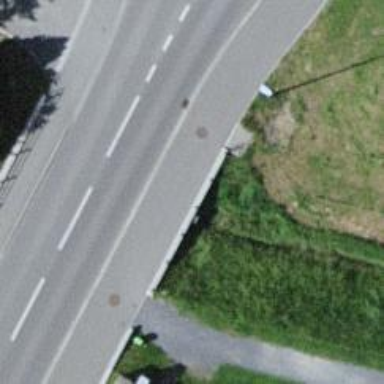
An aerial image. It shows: Paved cycleway bridge.